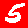
Digit: 5